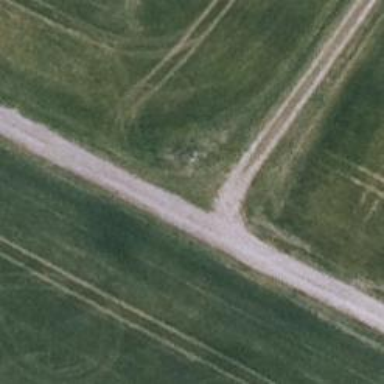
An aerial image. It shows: Unclassified road with grade 1 track type.